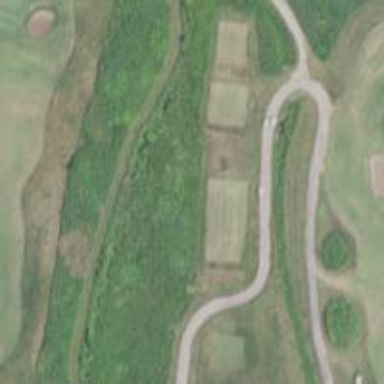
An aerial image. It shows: Area of rough grass used for golf.